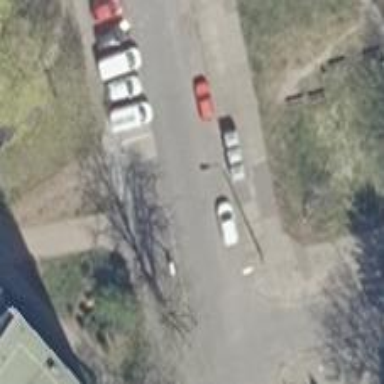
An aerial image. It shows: Residential road with asphalt surface. There are separate sidewalks on both sides. Parallel parking lanes are available on both sides of the road.